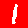
Digit: 1